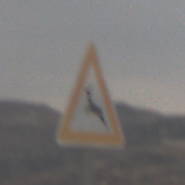
Verkehrszeichen: WildwechselRechts
Umgebung: Outdoor, Nature
Tageszeit: MorningAfternoon
Wetter: Overcast
Licht: Natural
Jahreszeit: NotSpecified
Kontrast: LowContrast